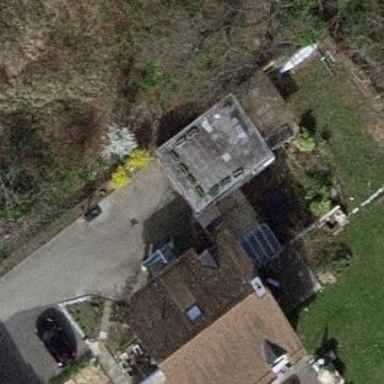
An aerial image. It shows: Garage.